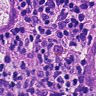
Metastatic tissue present: yes